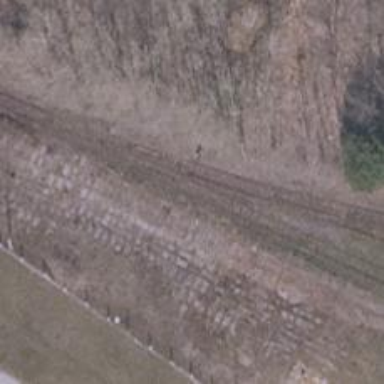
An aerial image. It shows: Railway yard used for servicing trains.